Field crop: tomato
Growth stage: 2
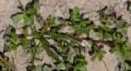
Species: portulaca